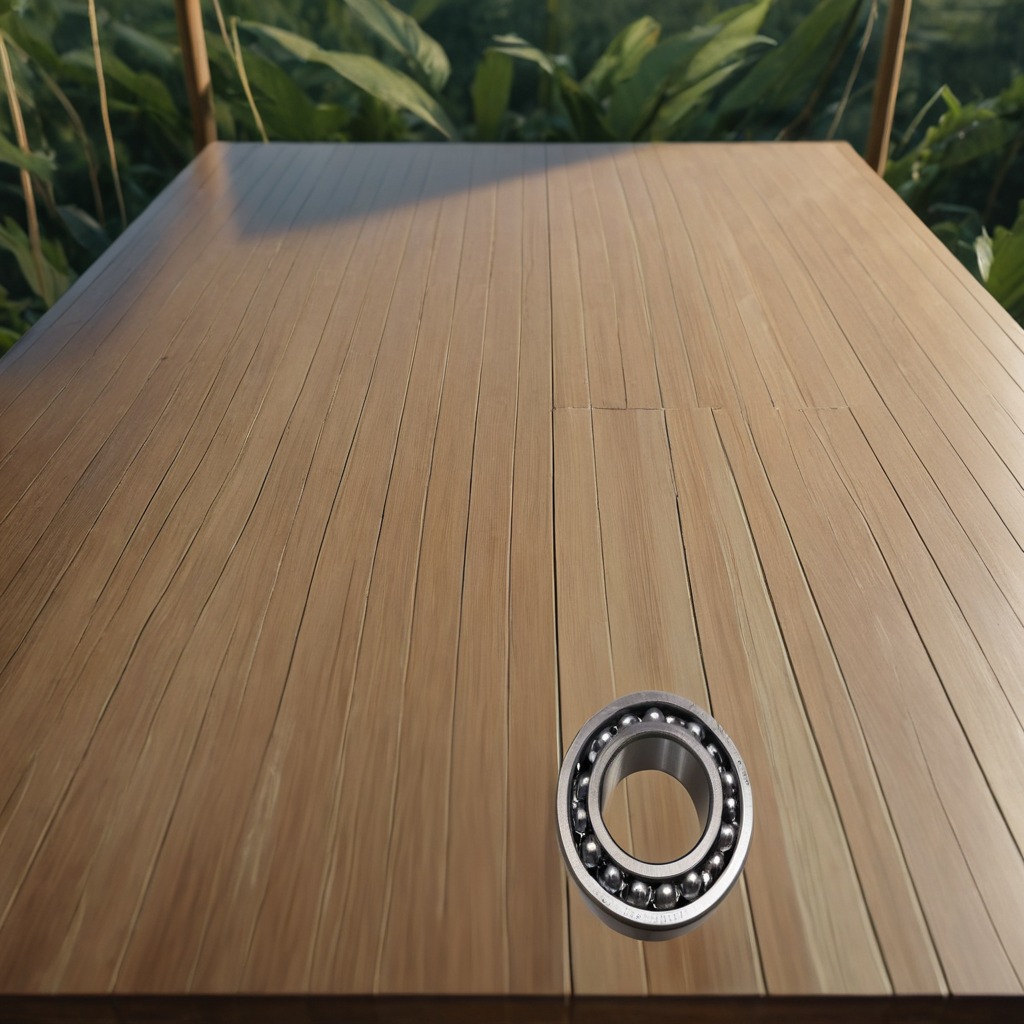
A metal ball bearing is lying on the wooden table.